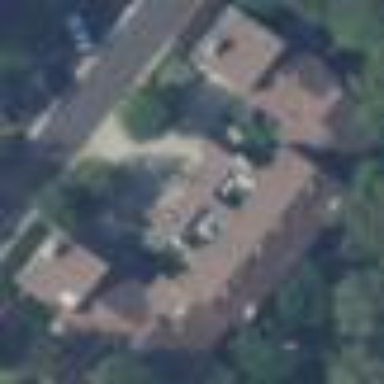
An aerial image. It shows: Building.